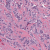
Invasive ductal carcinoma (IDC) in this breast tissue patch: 1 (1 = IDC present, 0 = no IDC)